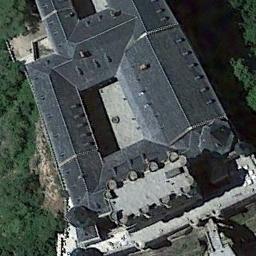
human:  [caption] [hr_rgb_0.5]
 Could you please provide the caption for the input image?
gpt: The central part of the palace is a circular building .

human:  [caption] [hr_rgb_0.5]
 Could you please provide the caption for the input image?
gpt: There are many trees of different sizes beside the palace .

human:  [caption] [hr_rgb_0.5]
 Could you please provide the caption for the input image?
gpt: The palace is surrounded by trees .

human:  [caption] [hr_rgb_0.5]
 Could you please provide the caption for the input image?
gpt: The dark gray palace with a courtyard is surrounded by a grove of trees .

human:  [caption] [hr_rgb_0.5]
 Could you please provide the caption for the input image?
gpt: There are some green trees beside the black palace .